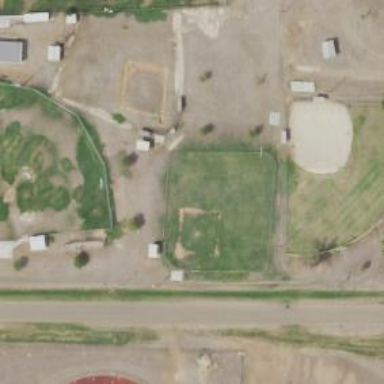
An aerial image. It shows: Baseball pitch enclosed by fence.